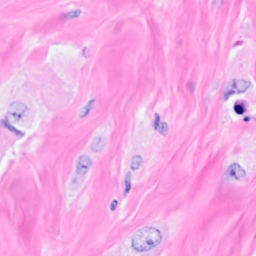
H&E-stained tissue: Breast